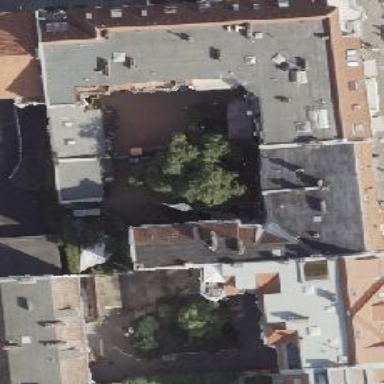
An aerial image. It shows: Saltbox-shaped apartment building with roof made of roof tiles.